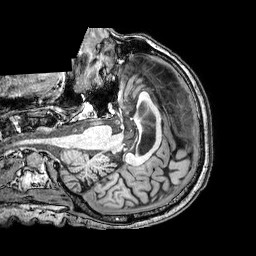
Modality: T1w
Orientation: axial
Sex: male
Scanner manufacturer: philips
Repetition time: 0.008226 s
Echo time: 0.00379 s